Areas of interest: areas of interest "Sport and cultural"
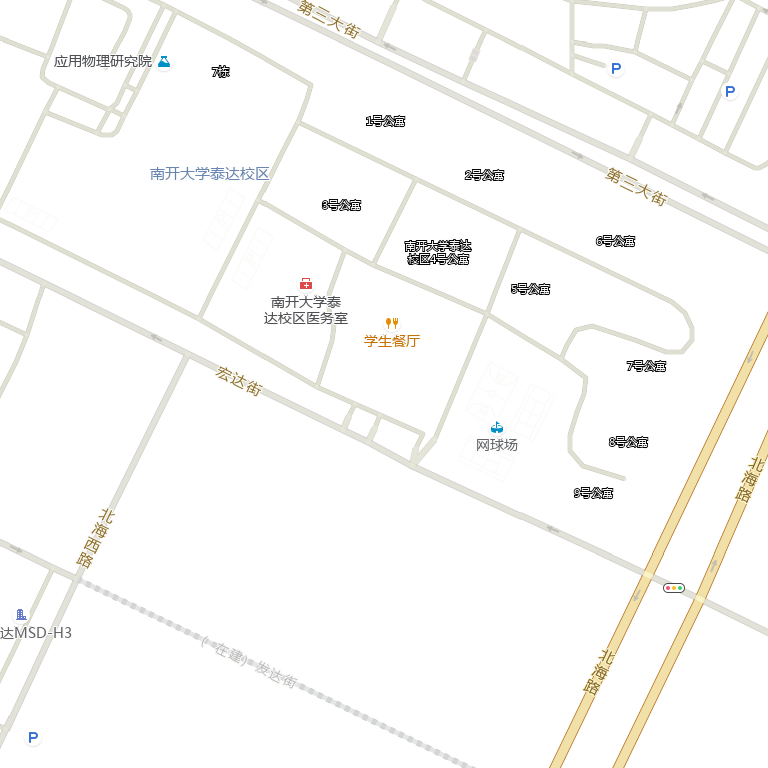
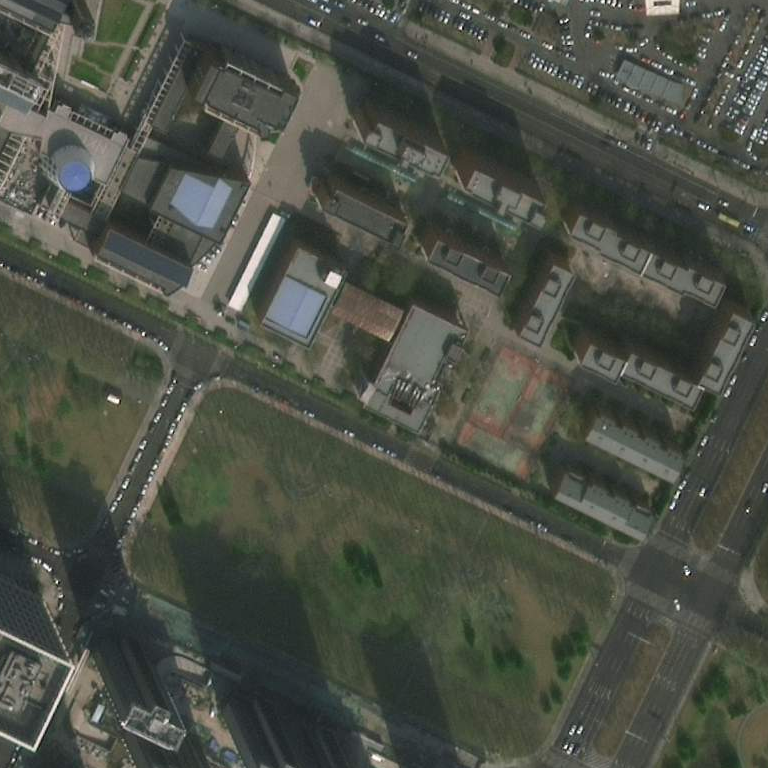